В качестве наклонной плоскости используется деревянная доска, один конец которой закрепляется в лапке штатива, а второй упирается в поверхность стола. Наклон доски будем характеризовать высотой $h$ верхнего конца доски над поверхностью стола.  Вам предстоит исследовать два вида движения, которые назовем так:
Часть 1. Скатывание
Экспериментально докажите, что движение оси вертушки является равноускоренным. Постройте также график закона движения оси вертушки. Определите ускорение оси вертушки с максимальной точностью, оцените погрешность найденного значения. Обозначим это ускорение $a_{12}$.
Измерьте ускорения движения оси вертушки с каждой из пар дисков с максимальной точностью: $a_1$ — ускорение с парой больших дисков, $a_1$ — ускорение с парой больших дисков, $a_1$ — ускорение с парой больших дисков, $a_2$ — с парой меньших дисков. Оцените погрешности найденных значений.
Часть 2. Перекатывание Закрепите гайки на расстоянии $2.5-3~см$ друг от друга симметрично относительно середины вертушки, так, чтобы качение (перекатывание) проходило по гайкам. Все измерения в данной части проводите при $h=10~см$.
Исследуйте зависимость ускорения оси диска от высоты наклонной плоскости $h$ (при всех значениях $h$ качение должно проходить без проскальзывания). Постройте график полученной зависимости. Предложите формулу, описывающую полученную зависимость, определите параметры этой формулы.
Исследуйте закон движения оси вертушки в этом случае. Постройте график полученной зависимости, рассчитайте кинематические характеристики движения. Дайте качественное объяснение полученному закону движения.
Измерьте средние скорости движения оси на участке от $10$ до $25~см$ от начала движения для вертушек с каждой из пар дисков.
Найдите связь между ускорениями, измеренными в пунктах и и и , со скоростями, измеренными в пунктах и , со скоростями, измеренными в пунктах и , со скоростями, измеренными в пунктах и и , со скоростями, измеренными в пунктах и и , со скоростями, измеренными в пунктах и . Дайте краткое теоретическое обоснование найденной связи.
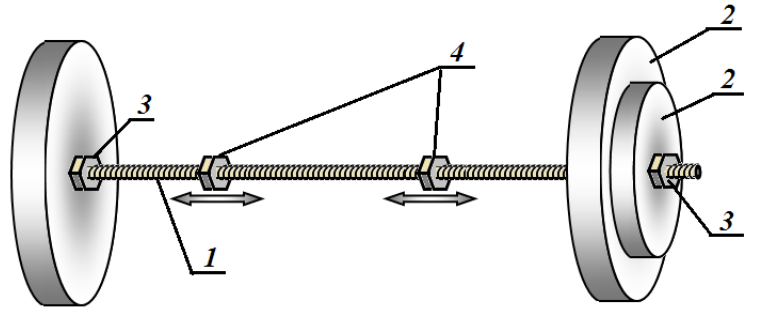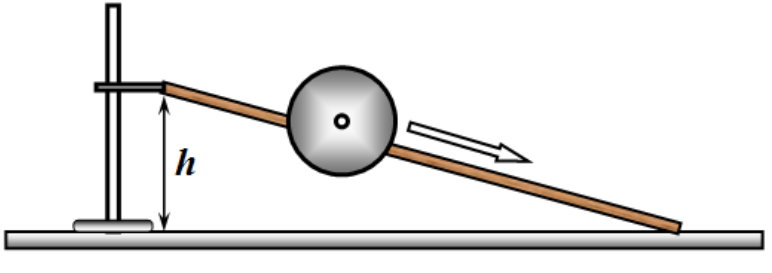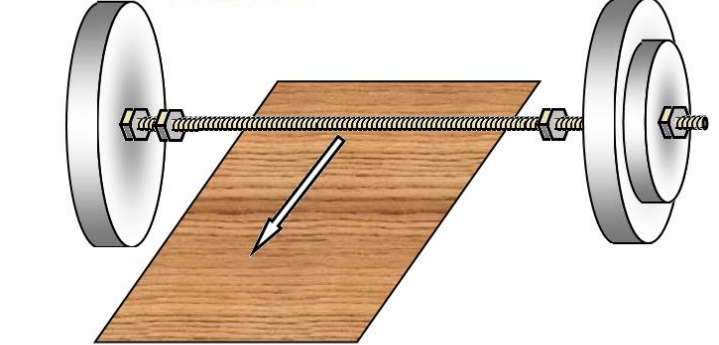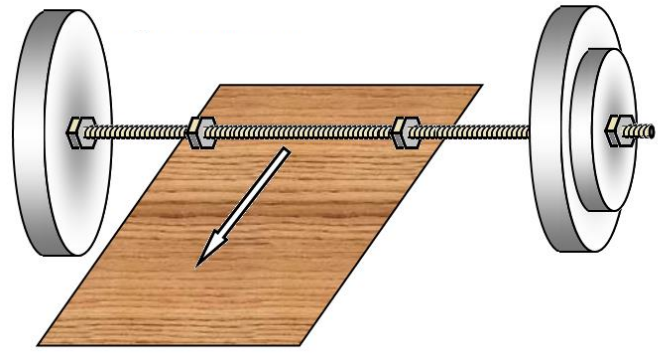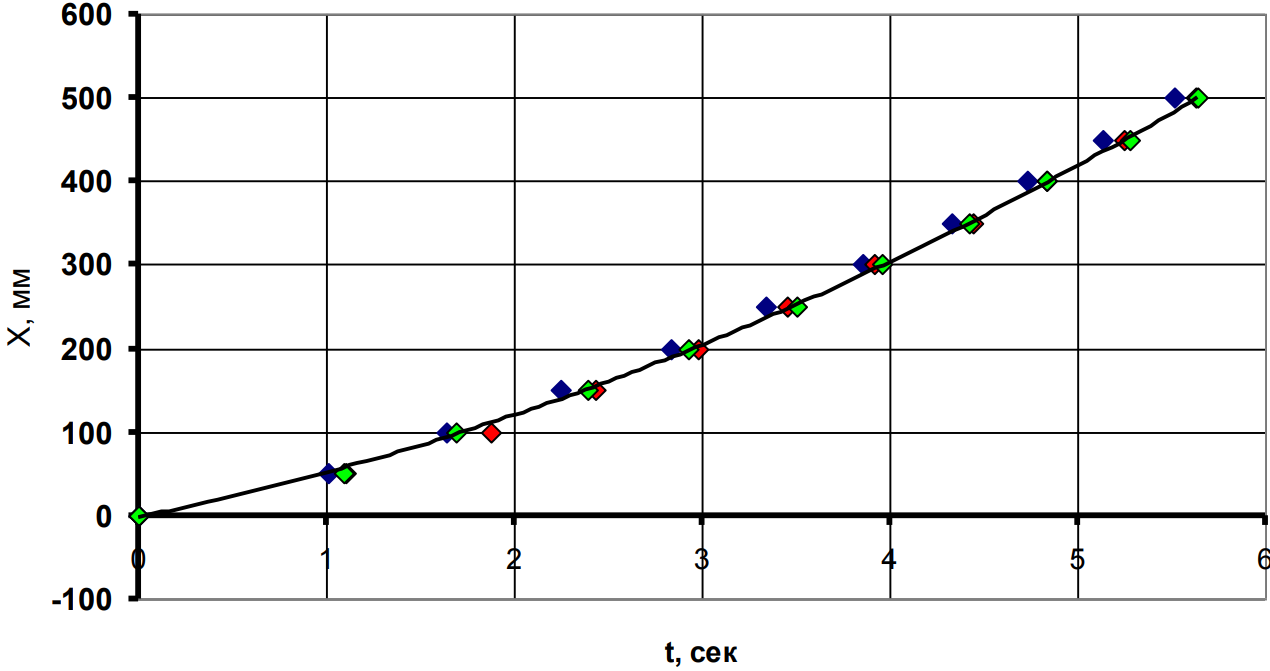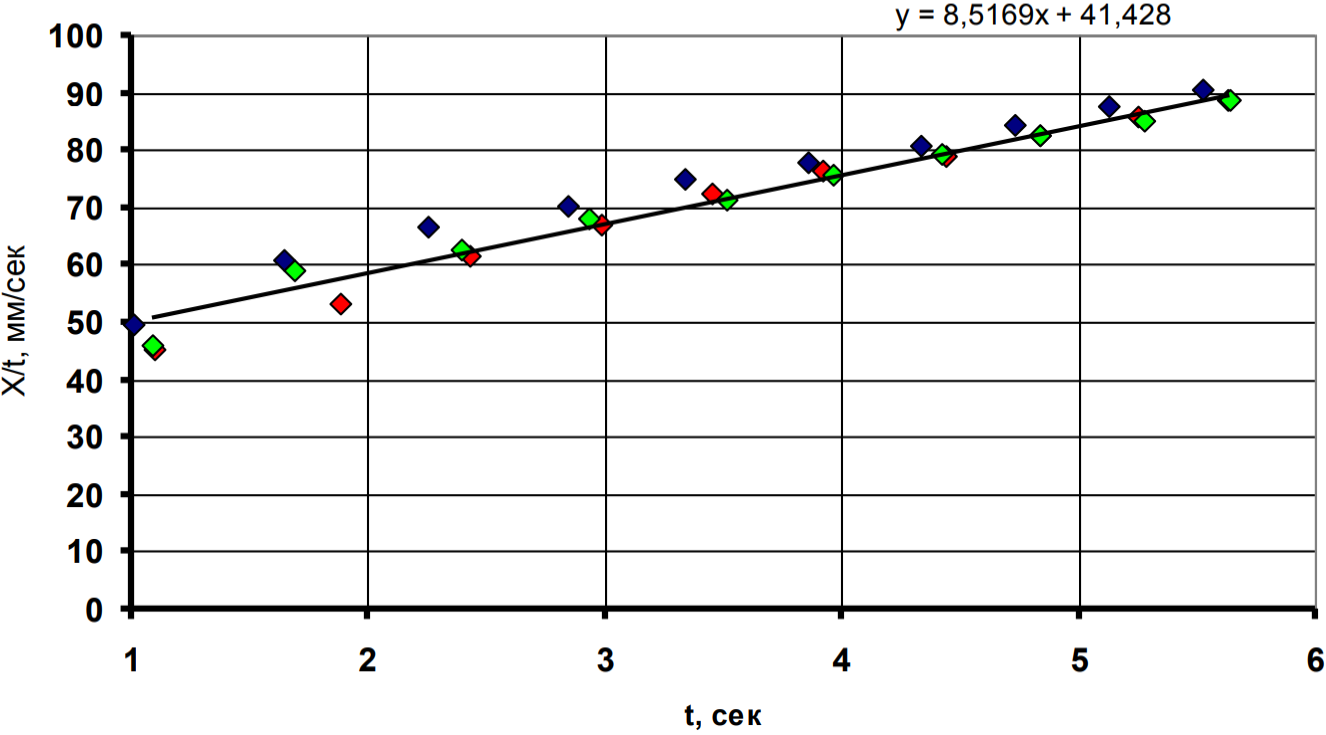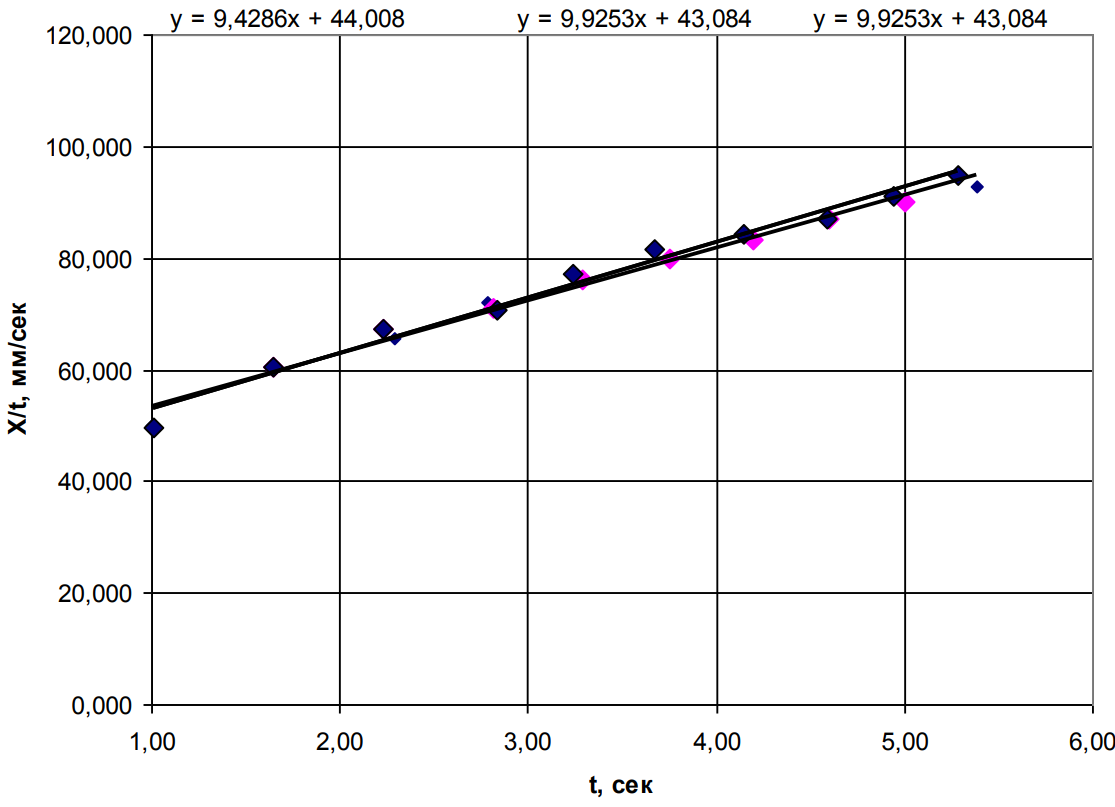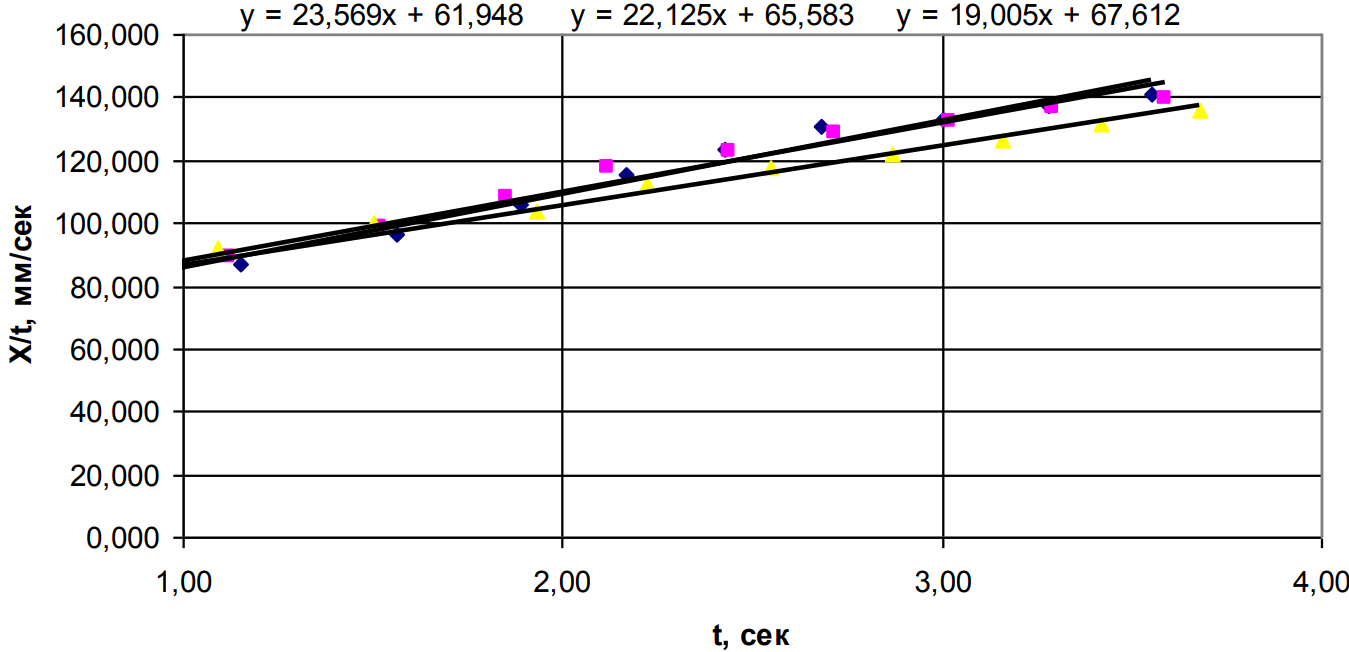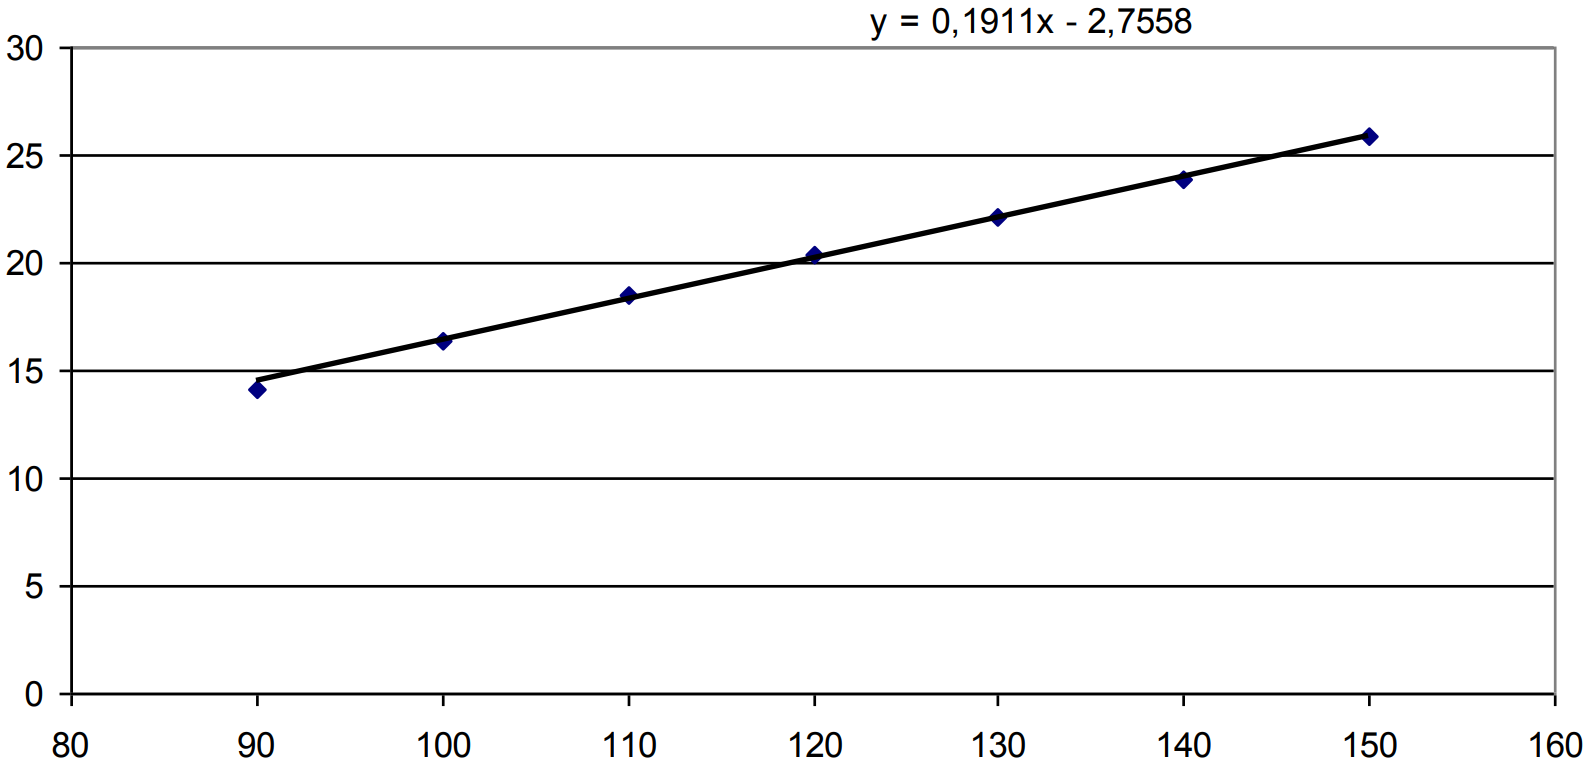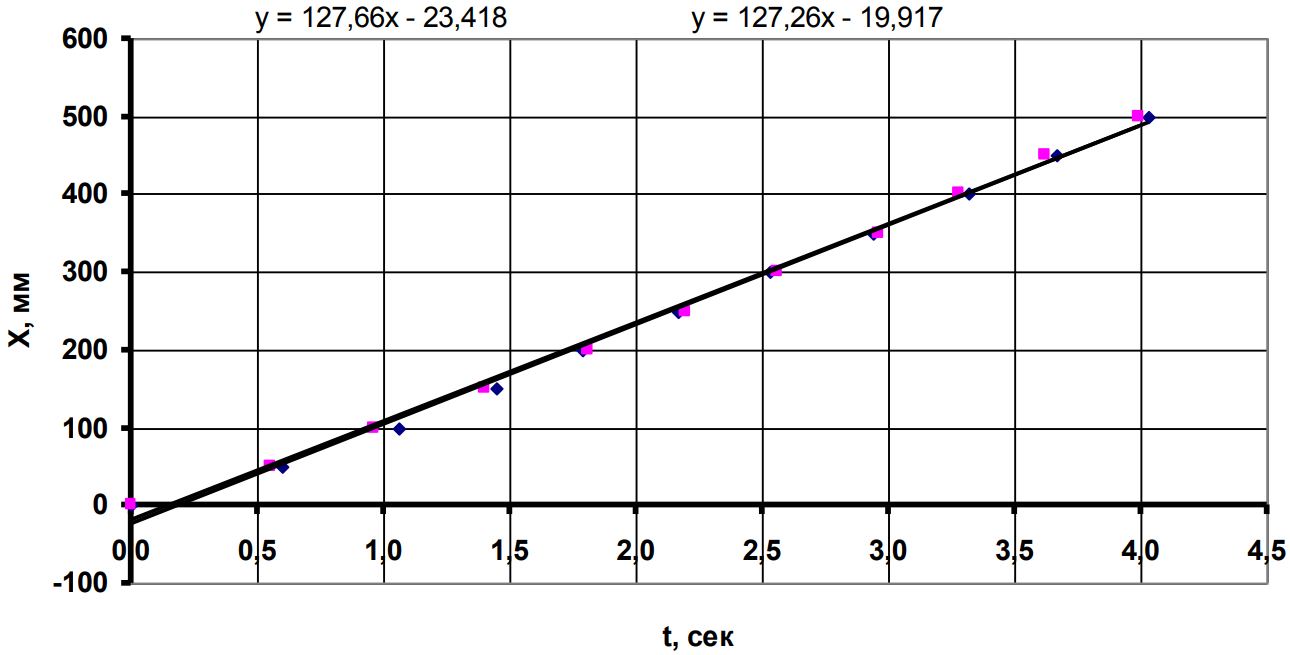
Экспериментально докажите, что движение оси вертушки является равноускоренным. Постройте также график закона движения оси вертушки. Определите ускорение оси вертушки с максимальной точностью, оцените погрешность найденного значения. Обозначим это ускорение $a_{12}$.
Решение: Закон движения.Результаты представлены в Таблице 1, графики на рисунке.Таблица 1. Скатывание с двумя парами дисков $X,~мм$050100150200250300350400450500$t,~сек$0.001.011.642.252.843.343.864.334.735.135.52$t,~сек$0.001.101.882.432.983.453.924.444.845.255.63$t,~сек$0.001.091.692.392.933.513.964.424.845.285.64${X}/{t}$$-$49.5060.9866.6770.4274.8577.7280.8384.5787.7290.58${X}/{t}$$-$45.4553.1961.7367.1172.4676.5378.8382.6485.7188.81${X}/{t}$$-$45.8759.1762.7668.2671.2375.7679.1982.6485.2388.65  Хорошо видна нелинейная зависимость, что бы проверить, является ли движение равноускоренным, подчиняющемся закону:$$x=v_0t+\frac{at^2}{2}.\tag{1}$$Можно провести линеаризацию зависимости:$$\frac{x}{t}=v_0+\frac{at}{2}.\tag{2}$$Результат линеаризации приведён на следующем графике.  График – прямая линия, следовательно, движение равноускоренное. По наклону графика можно определить ускорение. Найденное значение ускорения: | $X,~мм$ | 0 | 50 | 100 | 150 | 200 | 250 | 300 | 350 | 400 | 450 | 500 | | --- | --- | --- | --- | --- | --- | --- | --- | --- | --- | --- | --- | | $t,~сек$ | 0.00 | 1.01 | 1.64 | 2.25 | 2.84 | 3.34 | 3.86 | 4.33 | 4.73 | 5.13 | 5.52 | | $t,~сек$ | 0.00 | 1.10 | 1.88 | 2.43 | 2.98 | 3.45 | 3.92 | 4.44 | 4.84 | 5.25 | 5.63 | | $t,~сек$ | 0.00 | 1.09 | 1.69 | 2.39 | 2.93 | 3.51 | 3.96 | 4.42 | 4.84 | 5.28 | 5.64 | | ${X}/{t}$ | $-$ | 49.50 | 60.98 | 66.67 | 70.42 | 74.85 | 77.72 | 80.83 | 84.57 | 87.72 | 90.58 | | ${X}/{t}$ | $-$ | 45.45 | 53.19 | 61.73 | 67.11 | 72.46 | 76.53 | 78.83 | 82.64 | 85.71 | 88.81 | | ${X}/{t}$ | $-$ | 45.87 | 59.17 | 62.76 | 68.26 | 71.23 | 75.76 | 79.19 | 82.64 | 85.23 | 88.65 |
Ответ: $$a_{12}=17.0~{мм}/{с^2}\tag{3}$$

Измерьте ускорения движения оси вертушки с каждой из пар дисков с максимальной точностью:  $a_1$ — ускорение с парой больших дисков,  $a_2$ — с парой меньших дисков.  Оцените погрешности найденных значений.
Решение: Аналогично измеряются ускорения для вертушки с одной парой дисков.Скатывание (большой диск) $X,~мм$050100150200250300350400450500$t,~сек$0.001.001.652.292.783.283.684.194.595.005.39$t,~сек$0.000.981.652.232.813.293.754.204.605.005.34$t,~сек$0.001.011.652.232.833.243.674.154.594.945.28${X}/{t}$$-$50.00060.60665.50271.94276.22081.52283.53287.14690.00092.764${X}/{t}$$-$51.02060.60667.26571.17475.98880.00083.33386.95790.00093.633${X}/{t}$$-$49.50560.60667.26570.67177.16081.74484.33787.14691.09394.697  Скатывание (малый диск) $X,~мм$050100150200250300350400450500$t,~сек$0.000.651.151.561.892.172.432.683.003.283.55$t,~сек$0.000.661.121.521.852.122.442.723.023.293.59$t,~сек$0.000.681.091.501.932.222.552.873.163.423.68${X}/{t}$$-$76.92386.95796.154105.820115.207123.457130.597133.333137.195140.845${X}/{t}$$-$75.75889.28698.684108.108117.925122.951128.676132.450136.778139.276${X}/{t}$$-$73.52991.743100.000103.627112.613117.647121.951126.582131.579135.870  | $X,~мм$ | 0 | 50 | 100 | 150 | 200 | 250 | 300 | 350 | 400 | 450 | 500 | | --- | --- | --- | --- | --- | --- | --- | --- | --- | --- | --- | --- | | $t,~сек$ | 0.00 | 1.00 | 1.65 | 2.29 | 2.78 | 3.28 | 3.68 | 4.19 | 4.59 | 5.00 | 5.39 | | $t,~сек$ | 0.00 | 0.98 | 1.65 | 2.23 | 2.81 | 3.29 | 3.75 | 4.20 | 4.60 | 5.00 | 5.34 | | $t,~сек$ | 0.00 | 1.01 | 1.65 | 2.23 | 2.83 | 3.24 | 3.67 | 4.15 | 4.59 | 4.94 | 5.28 | | ${X}/{t}$ | $-$ | 50.000 | 60.606 | 65.502 | 71.942 | 76.220 | 81.522 | 83.532 | 87.146 | 90.000 | 92.764 | | ${X}/{t}$ | $-$ | 51.020 | 60.606 | 67.265 | 71.174 | 75.988 | 80.000 | 83.333 | 86.957 | 90.000 | 93.633 | | ${X}/{t}$ | $-$ | 49.505 | 60.606 | 67.265 | 70.671 | 77.160 | 81.744 | 84.337 | 87.146 | 91.093 | 94.697 |
Ответ: $$a_1=19.8~{мм}/{с^2}$$  Скатывание (малый диск) $X,~мм$050100150200250300350400450500$t,~сек$0.000.651.151.561.892.172.432.683.003.283.55$t,~сек$0.000.661.121.521.852.122.442.723.023.293.59$t,~сек$0.000.681.091.501.932.222.552.873.163.423.68${X}/{t}$$-$76.92386.95796.154105.820115.207123.457130.597133.333137.195140.845${X}/{t}$$-$75.75889.28698.684108.108117.925122.951128.676132.450136.778139.276${X}/{t}$$-$73.52991.743100.000103.627112.613117.647121.951126.582131.579135.870
Ответ: $$a_2=44.3~{мм}/{с^2}$$

Исследуйте зависимость ускорения оси диска от высоты наклонной плоскости $h$ (при всех значениях $h$ качение должно проходить без проскальзывания). Постройте график полученной зависимости. Предложите формулу, описывающую полученную зависимость, определите параметры этой формулы.
Решение: Дополнение. Зависимость ускорения от высоты наклонной плоскости $h,~мм$90100110120130140150 $t,~сек$8.427.807.357.076.736.486.28 $t,~сек$8.397.747.286.966.76.466.18 $t,~сек$8.457.877.396.996.766.496.21 $\langle t\rangle,~сек$8.4207.8037.3407.0076.7306.4776.223 $a,~мм/с^{-2}$14.1050916.4225218.5612820.3693522.0785223.8394925.81986  Ускорение | $h,~мм$ | 90 | 100 | 110 | 120 | 130 | 140 | 150 | | | --- | --- | --- | --- | --- | --- | --- | --- | --- | | $t,~сек$ | 8.42 | 7.80 | 7.35 | 7.07 | 6.73 | 6.48 | 6.28 | | | $t,~сек$ | 8.39 | 7.74 | 7.28 | 6.96 | 6.7 | 6.46 | 6.18 | | | $t,~сек$ | 8.45 | 7.87 | 7.39 | 6.99 | 6.76 | 6.49 | 6.21 | | | $\langle t\rangle,~сек$ | 8.420 | 7.803 | 7.340 | 7.007 | 6.730 | 6.477 | 6.223 | | | $a,~мм/с^{-2}$ | 14.10509 | 16.42252 | 18.56128 | 20.36935 | 22.07852 | 23.83949 | 25.81986 | |

Исследуйте закон движения оси вертушки в этом случае. Постройте график полученной зависимости, рассчитайте кинематические характеристики движения.  Дайте качественное объяснение полученному закону движения.
Решение: Перекатывание (шестигранный большой диск $+$ малый) $X,~мм$050100150200250300350400450500$t,~сек$0.000.601.061.451.792.172.532.943.323.674.03$t,~сек$0.000.550.961.401.812.202.562.963.283.623.99  Движение равномерное со скоростью $v_{12}=127~\frac{мм}{с}.$Для больших дисков скорость $v_1=124~\frac{мм}{с}$Для малых дисков скорость $v_1=143~\frac{мм}{с}$ | $X,~мм$ | 0 | 50 | 100 | 150 | 200 | 250 | 300 | 350 | 400 | 450 | 500 | | --- | --- | --- | --- | --- | --- | --- | --- | --- | --- | --- | --- | | $t,~сек$ | 0.00 | 0.60 | 1.06 | 1.45 | 1.79 | 2.17 | 2.53 | 2.94 | 3.32 | 3.67 | 4.03 | | $t,~сек$ | 0.00 | 0.55 | 0.96 | 1.40 | 1.81 | 2.20 | 2.56 | 2.96 | 3.28 | 3.62 | 3.99 |

Измерьте средние скорости движения оси на участке от $10$ до $25~см$ от начала движения для вертушек с каждой из пар дисков.

Найдите связь между ускорениями, измеренными в пунктах A1 и A2 , со скоростями, измеренными в пунктах B1 и B2 . Дайте краткое теоретическое обоснование найденной связи.
Решение: Отношение ускорений : $\frac{a_2}{a_1}=\frac{44.3}{19.8}\approx 2.3$Отношение скоростей : $\frac{v_2}{v_1}=\frac{145}{120}\approx 1.20$
Темы:
E, Механика, Динамика, IEPhO, Наклонная плоскость, Ускорение, Динамика твердого тела